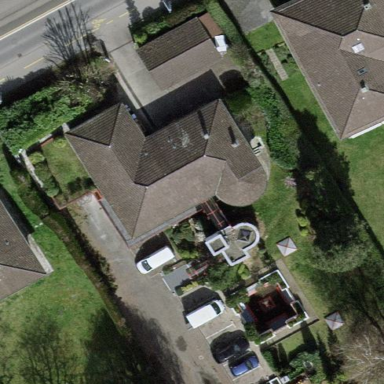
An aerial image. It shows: Garden enclosed by fence.